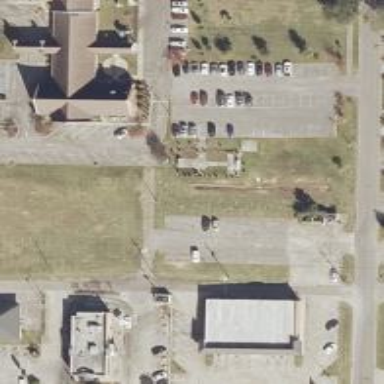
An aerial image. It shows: Alley designed for services.